Current action and preconditions to check: trajectory_clear

Your task: For each precondition in the list above, predict whether it will hold at this action.

Consider the current scene as observed from the mobile robot's camera, and analyze the predicted future states of all dynamic agents (e.g., people, animals, vehicles, or any moving entities) within the NEXT SECOND.

IMPORTANT: Only answer "very likely" if you are absolutely certain—based on strong, clear evidence—that a dynamic agent will violate the precondition in the predicted future state. Do NOT answer "very likely" for unlikely, ambiguous, or low-probability risks.

Ask yourself for each precondition: Is there a high probability, with clear and convincing evidence, that the predicted future states of any dynamic agent will interfere with the predicted future state of the currently executing action within the NEXT SECOND, causing that precondition to fail?

Assess the risk level based on these predictions. Use "likely" or "very likely" if motions create a clear risk of interference.

Use "neutral" or "improbable" if agents are nearby but their predicted paths are clearly diverging or non-conflicting.

Failure Risk Categories: "very improbable", "improbable", "neutral", "likely", "very likely"

Answer Format: Output ONLY the probability_of_failure value from these categories: "very improbable", "improbable", "neutral", "likely", "very likely"

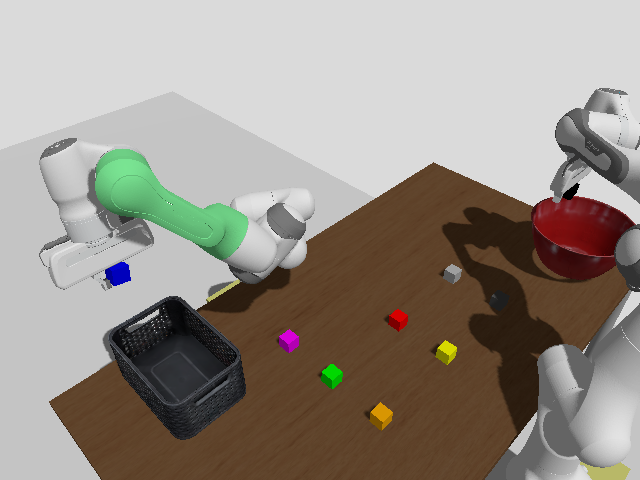

Answer: very improbable